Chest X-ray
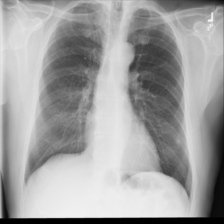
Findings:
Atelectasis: negative
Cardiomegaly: negative
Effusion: negative
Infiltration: positive
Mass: negative
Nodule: negative
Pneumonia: negative
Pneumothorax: negative
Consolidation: negative
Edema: negative
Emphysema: negative
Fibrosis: negative
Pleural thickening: negative
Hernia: negative